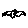
Label: bird